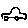
Label: car